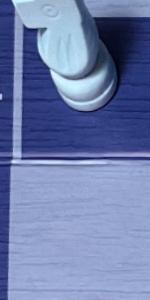
Label: Empty